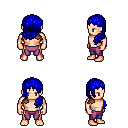
a pixel art fantasy rpg character, male body template, human, light skin, leather shoulder armor, magenta pants, blue left-swept hairstyle, four views (front, back, left, right), 2x2 character sprite sheet, small pixel art, hard edges, no anti-aliasing